Field crop: maize
Growth stage: 1
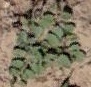
Species: convolvulus